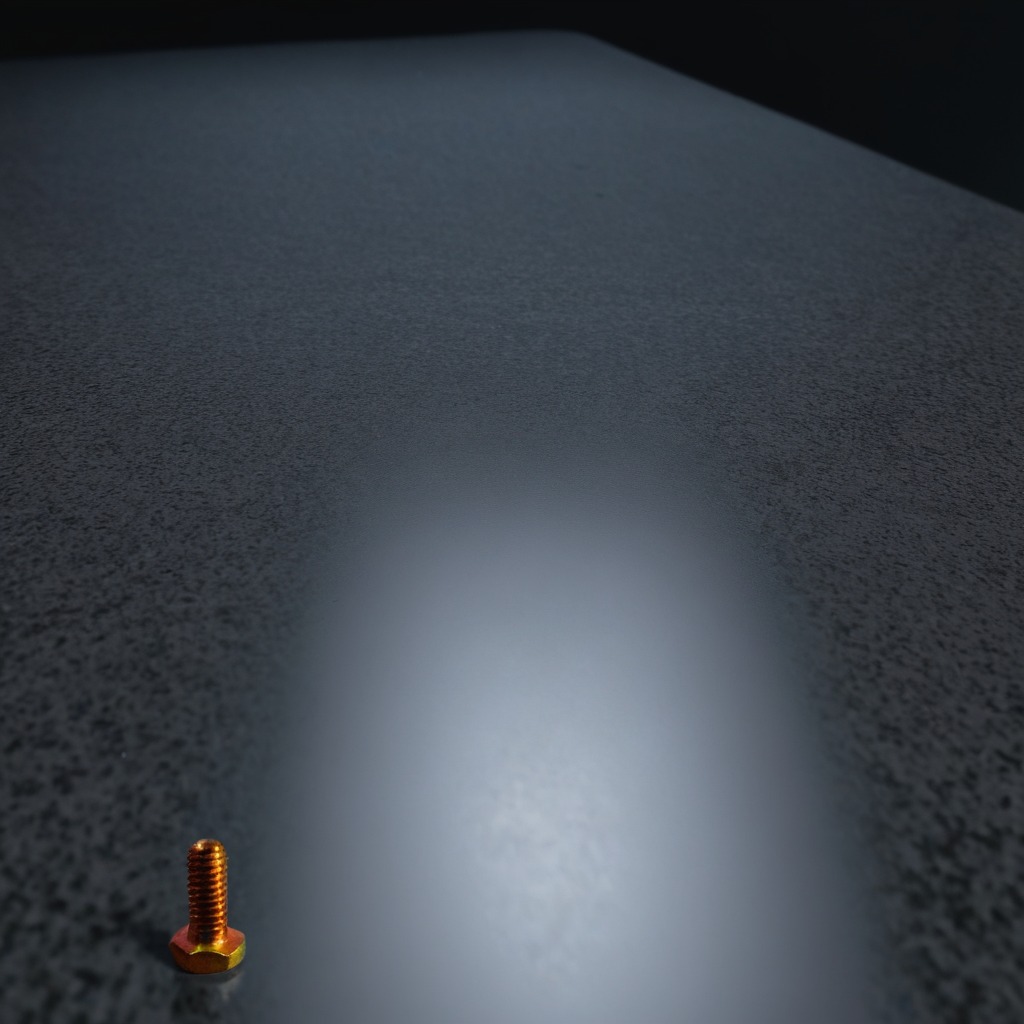
A metal screw is lying on a clean granite table inside a workshop at night dim ambient light soft shadows worn but